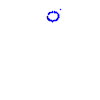
Particle: proton